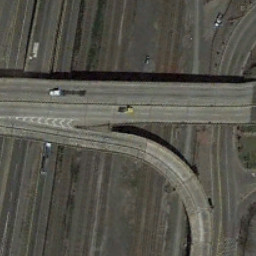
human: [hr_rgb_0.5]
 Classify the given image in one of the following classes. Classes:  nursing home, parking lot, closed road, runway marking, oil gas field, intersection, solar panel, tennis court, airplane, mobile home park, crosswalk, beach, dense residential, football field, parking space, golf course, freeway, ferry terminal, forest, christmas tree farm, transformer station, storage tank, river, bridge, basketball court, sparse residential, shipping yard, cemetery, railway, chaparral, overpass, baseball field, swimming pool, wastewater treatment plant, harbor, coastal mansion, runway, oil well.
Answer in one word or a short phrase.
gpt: overpass